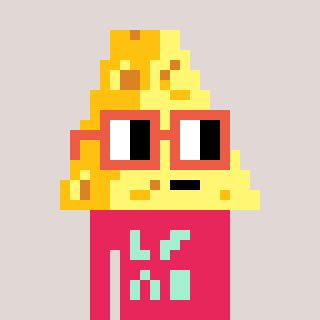
a pixel art character with square orange glasses, a cheese-shaped head and a redpinkish-colored body on a warm background